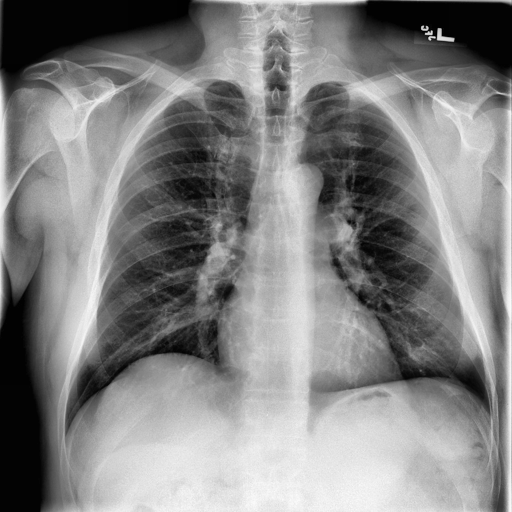
Finding: NORMAL